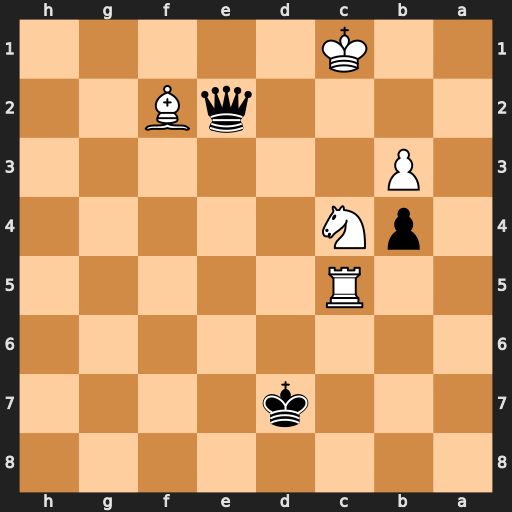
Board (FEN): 8/3k4/8/2R5/1pN5/1P6/4qB2/2K5
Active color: b
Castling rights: -
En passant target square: -
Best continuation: Qf1+ Kc2 Qxf2+ Kd3 Qxc5